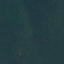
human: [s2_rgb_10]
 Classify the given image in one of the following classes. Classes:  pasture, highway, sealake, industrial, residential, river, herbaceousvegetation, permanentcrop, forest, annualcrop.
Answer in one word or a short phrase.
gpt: Forest